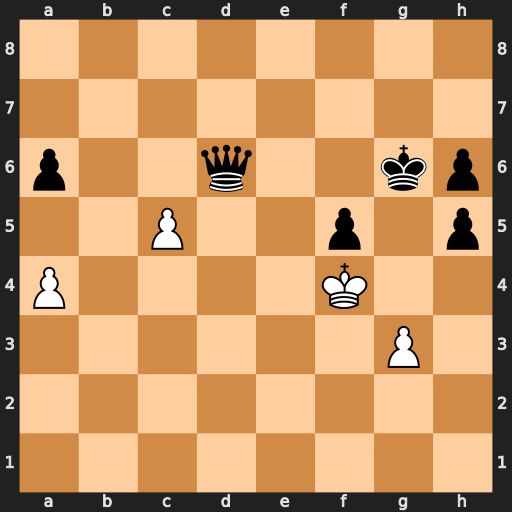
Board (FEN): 8/8/p2q2kp/2P2p1p/P4K2/6P1/8/8
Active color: w
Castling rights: -
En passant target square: -
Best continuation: cxd6 Kf6 d7 Ke7 Kxf5 h4 gxh4